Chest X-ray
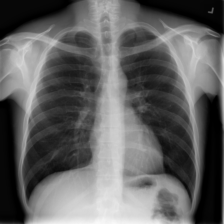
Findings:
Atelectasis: negative
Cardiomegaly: negative
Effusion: negative
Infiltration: negative
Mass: negative
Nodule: negative
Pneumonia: negative
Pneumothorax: negative
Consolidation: negative
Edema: negative
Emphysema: negative
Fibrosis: negative
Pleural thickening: negative
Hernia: negative